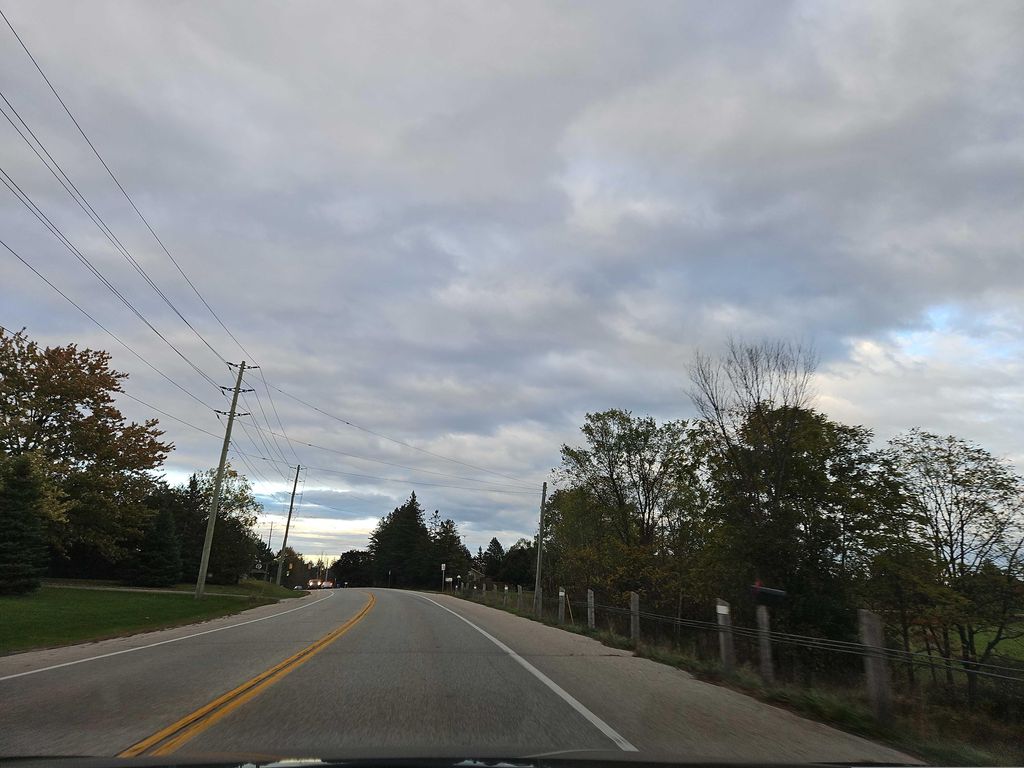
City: kitchener-waterloo